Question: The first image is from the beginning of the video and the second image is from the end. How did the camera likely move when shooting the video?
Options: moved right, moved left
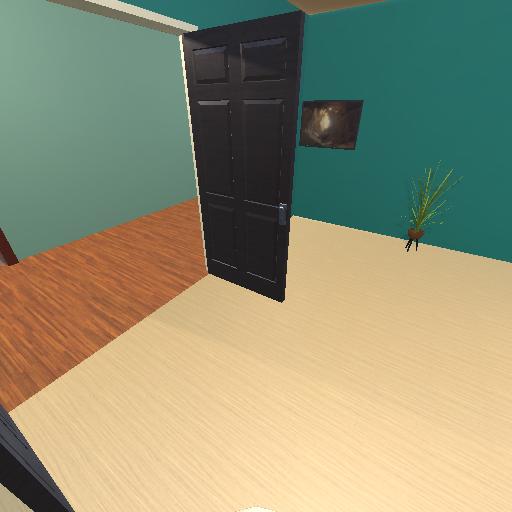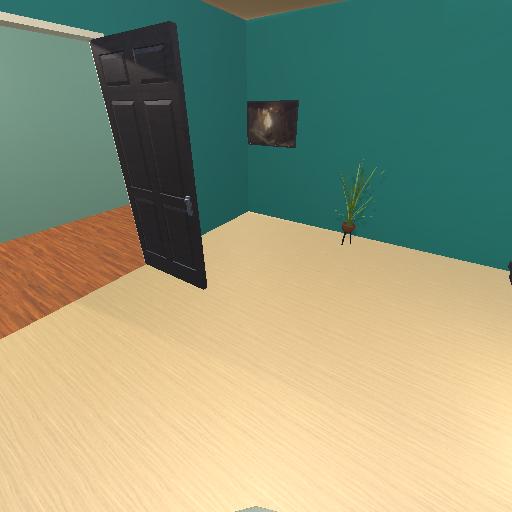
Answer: moved right